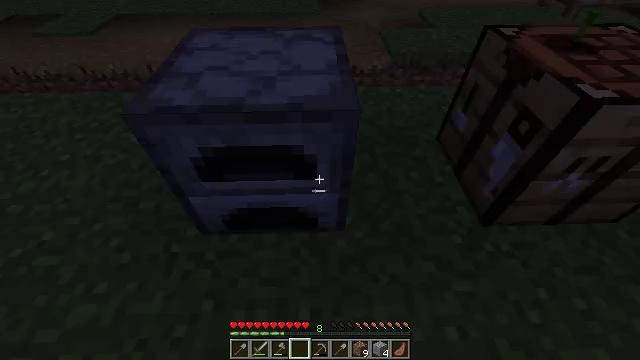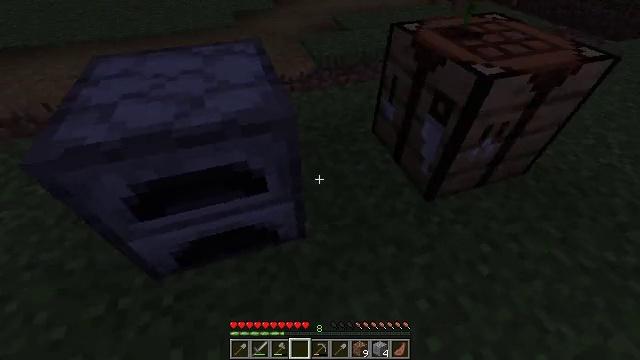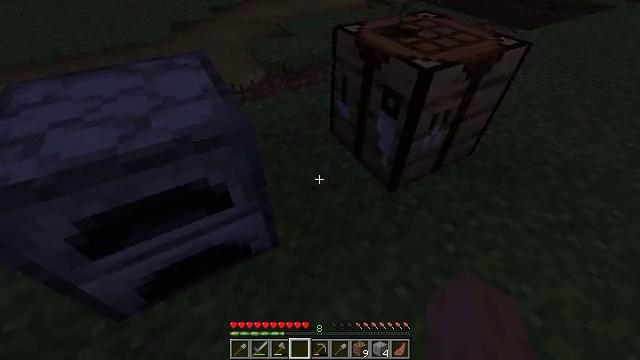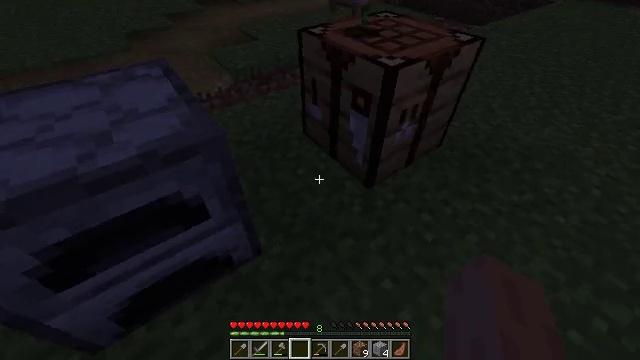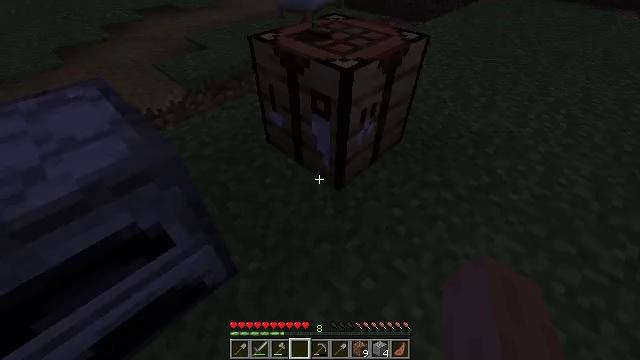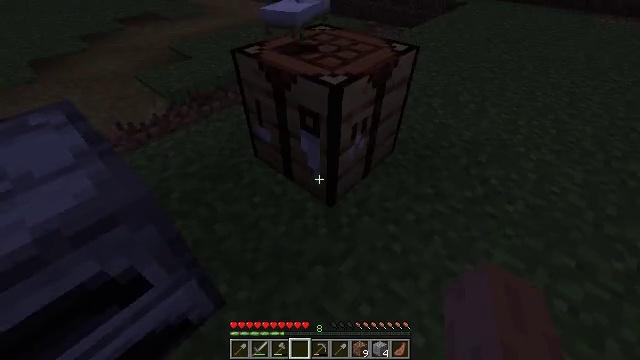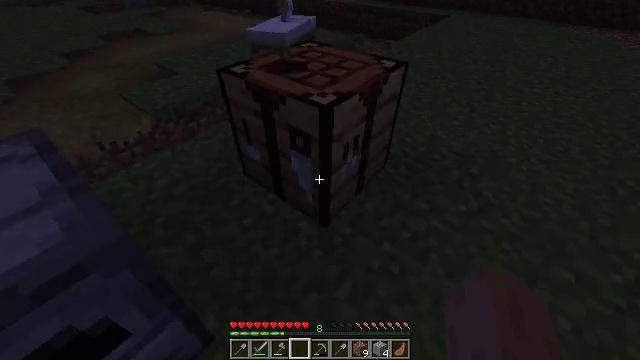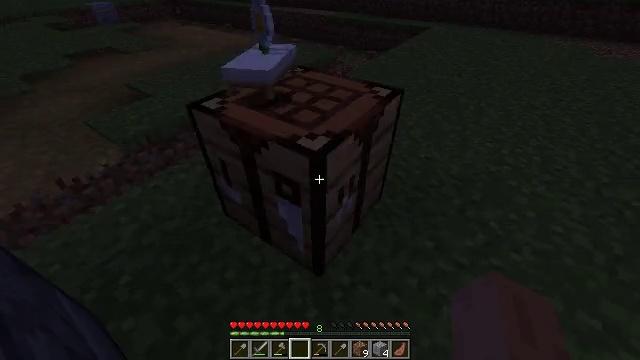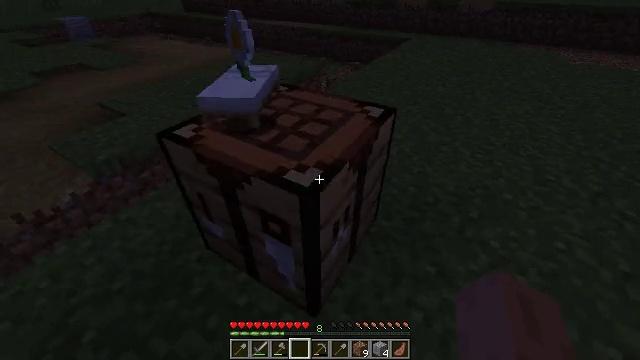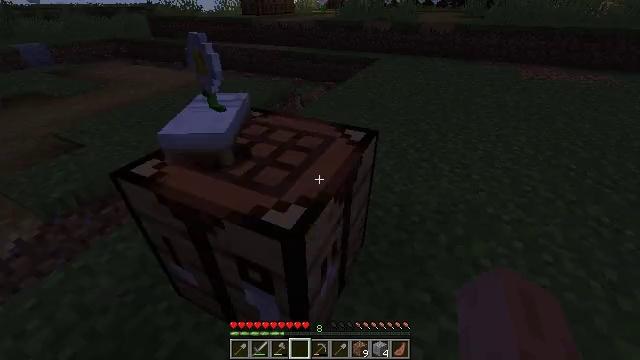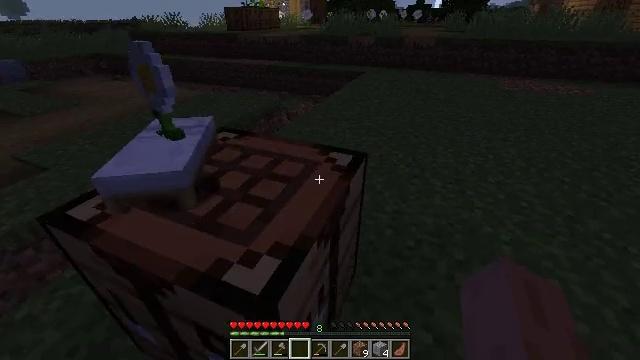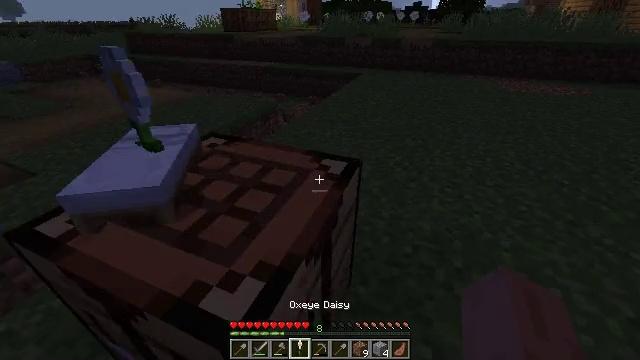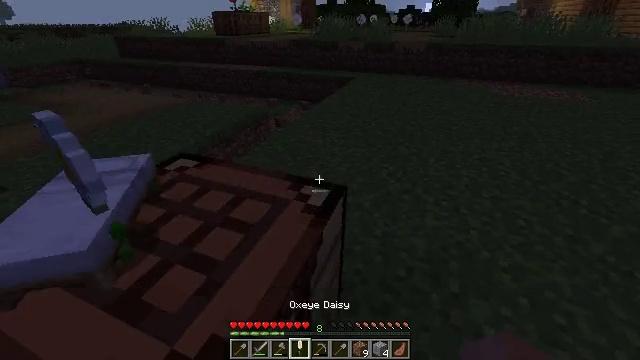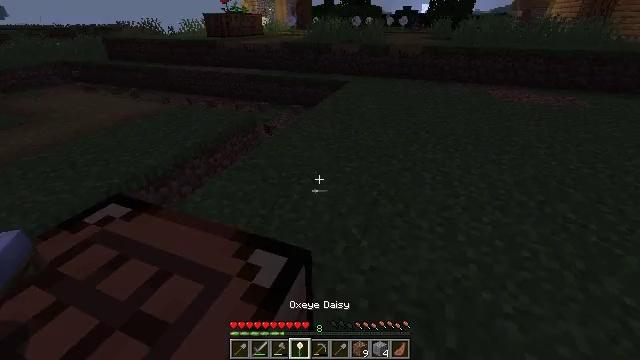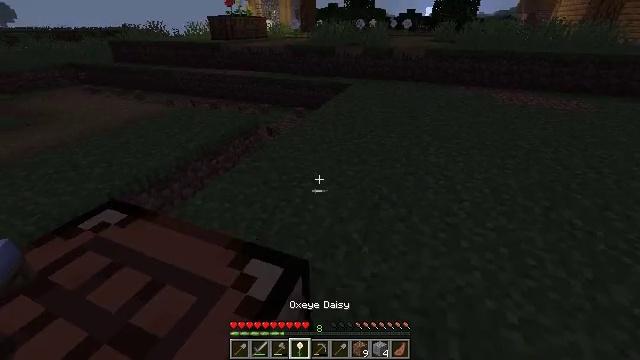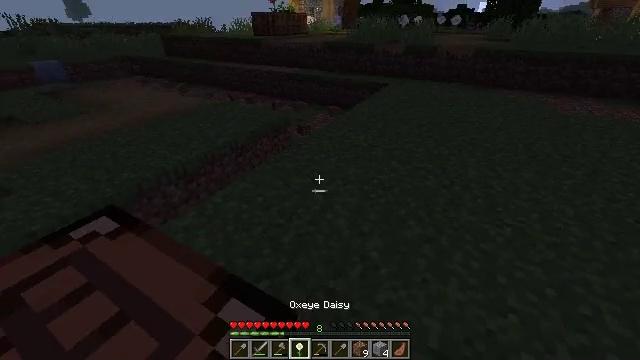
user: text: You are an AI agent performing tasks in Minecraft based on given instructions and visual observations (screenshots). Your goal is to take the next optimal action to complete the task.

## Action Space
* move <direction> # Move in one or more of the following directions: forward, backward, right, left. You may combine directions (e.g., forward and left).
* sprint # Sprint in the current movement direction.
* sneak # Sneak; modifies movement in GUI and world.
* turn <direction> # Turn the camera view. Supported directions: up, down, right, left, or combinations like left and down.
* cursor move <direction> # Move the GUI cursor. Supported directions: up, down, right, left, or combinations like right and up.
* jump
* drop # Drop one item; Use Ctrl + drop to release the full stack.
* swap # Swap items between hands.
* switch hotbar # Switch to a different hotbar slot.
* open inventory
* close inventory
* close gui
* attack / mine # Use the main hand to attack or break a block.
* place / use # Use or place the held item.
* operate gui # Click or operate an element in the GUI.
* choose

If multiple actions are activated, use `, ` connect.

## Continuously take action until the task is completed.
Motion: motion action
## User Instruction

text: Remove an oxeye daisy from the inventory.
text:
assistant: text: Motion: turn right and up
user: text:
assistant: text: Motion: turn right
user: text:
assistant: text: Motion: turn right
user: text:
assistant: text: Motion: move forward, turn right
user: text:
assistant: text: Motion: move forward, turn right
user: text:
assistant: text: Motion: move forward, turn right and up
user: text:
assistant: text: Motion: move forward, turn right and up
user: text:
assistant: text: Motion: move forward, turn right and up
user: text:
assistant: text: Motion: move forward, turn right and up
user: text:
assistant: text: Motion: move forward, turn right and up
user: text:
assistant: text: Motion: move forward
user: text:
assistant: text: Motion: move forward, turn right
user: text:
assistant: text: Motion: move forward
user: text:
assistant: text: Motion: move forward
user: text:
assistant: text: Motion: move forward, turn left
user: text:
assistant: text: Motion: move forward, turn left and down
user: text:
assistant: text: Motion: turn left and down
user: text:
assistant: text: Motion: turn left
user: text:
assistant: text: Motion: turn left
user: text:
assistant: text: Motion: turn left
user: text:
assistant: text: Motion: turn left
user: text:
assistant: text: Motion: turn left
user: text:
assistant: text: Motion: turn left
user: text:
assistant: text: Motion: turn left
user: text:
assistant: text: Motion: turn left
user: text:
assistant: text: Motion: turn left
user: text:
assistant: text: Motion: turn left
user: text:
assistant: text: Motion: turn left
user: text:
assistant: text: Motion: turn left
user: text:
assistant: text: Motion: turn left